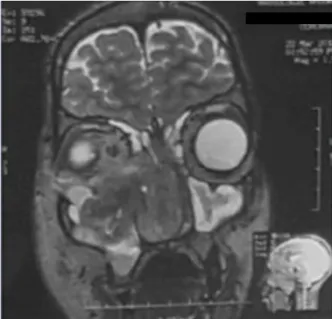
Imaging findings in CE-CT and MRI. (B) MRI showed confirmed high vascularized and extensive mass filling the right nasal cavity.
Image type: radiology (mri)